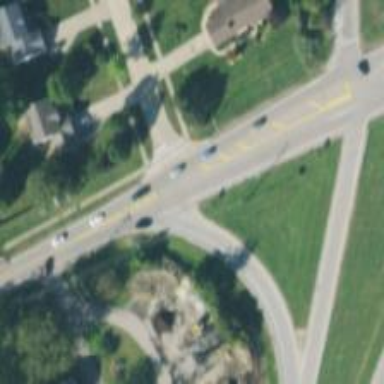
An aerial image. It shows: Marked crossing on footway.